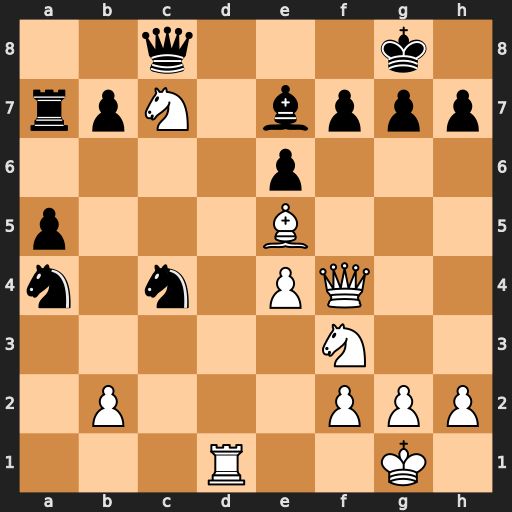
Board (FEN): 2q3k1/rpN1bppp/4p3/p3B3/n1n1PQ2/5N2/1P3PPP/3R2K1
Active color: w
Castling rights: -
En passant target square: -
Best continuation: Bxg7 Kxg7 Ng5